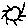
Label: sun